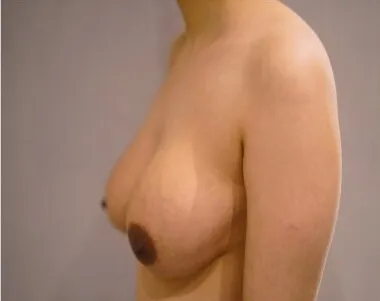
(a,b) Obvious distortion in the shape of the left breast.
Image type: medical_photograph (other_medical_photograph)